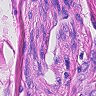
Metastatic tissue present: yes